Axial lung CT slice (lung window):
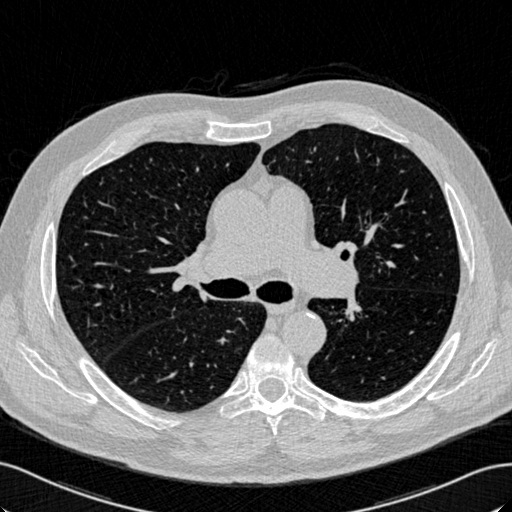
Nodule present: no